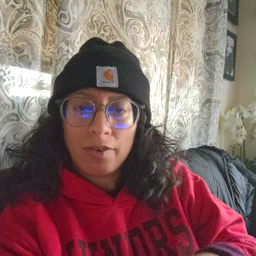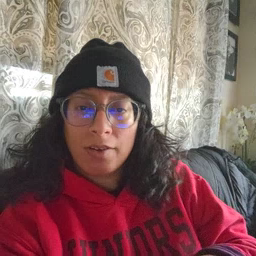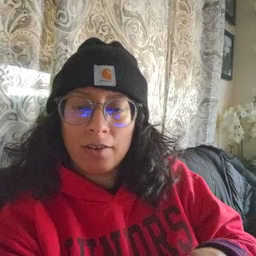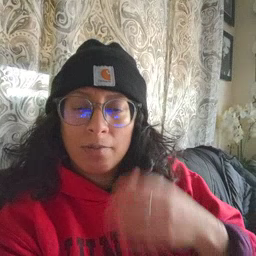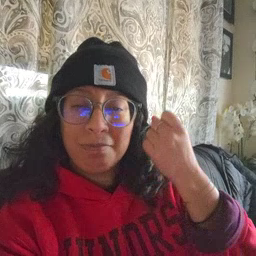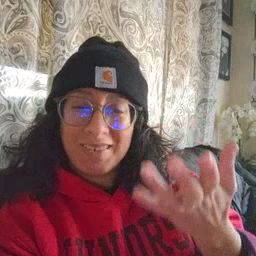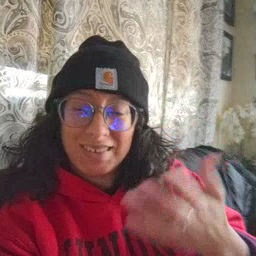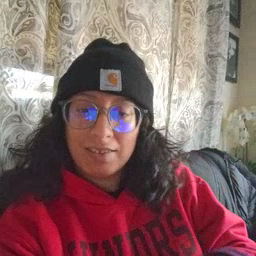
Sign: many